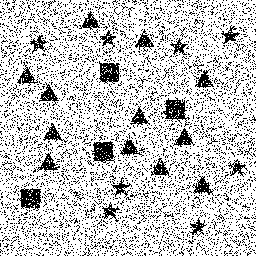
Squares: 4
Triangles: 12
Stars: 8
Total shapes: 24